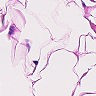
Metastatic tissue present: no